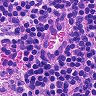
Metastatic tissue present: no